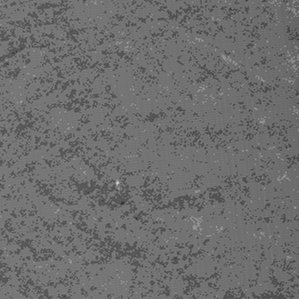
Label: frost